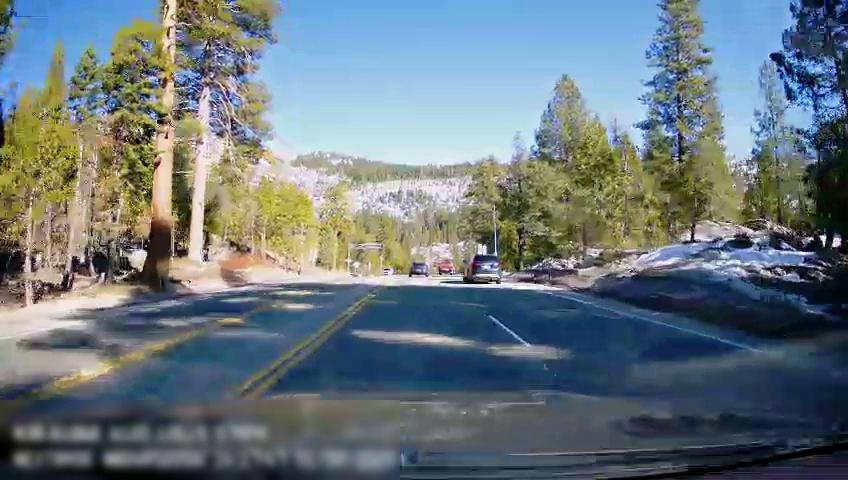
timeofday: Day
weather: Sunny
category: Drivable Space
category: Vehicles | Car
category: Vehicles | SUV
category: Vehicles | Car
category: Lanes | Opposite Lane
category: Lanes | Opposite Lane
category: Lanes | Current Lane
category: Lanes | Opposite Lane
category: Lanes | Opposite Lane
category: Lanes | Current Lane
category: Traffic | Signs